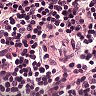
Metastatic tissue present: no